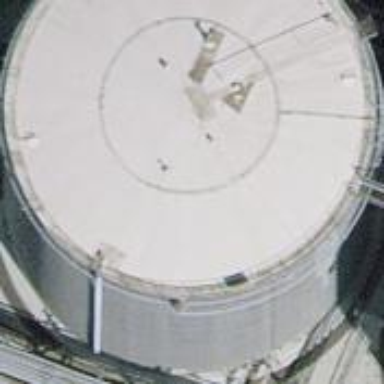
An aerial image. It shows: Storage tank building.